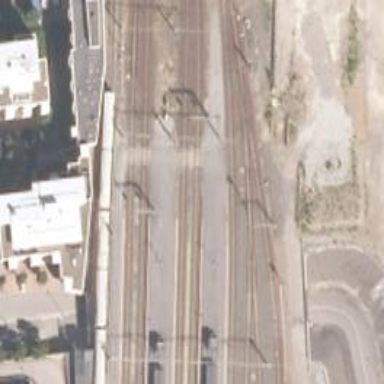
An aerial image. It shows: Railway with continuous electrified contact lines.